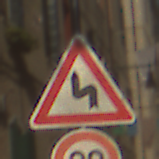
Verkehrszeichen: DoppelkurveZunaechstLinks
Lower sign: Geschwindigkeit20
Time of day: Midday
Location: Outdoor (Urban)
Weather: Clear
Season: NotSpecified
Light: Natural